Field crop: maize
Growth stage: 1
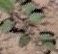
Species: convolvulus